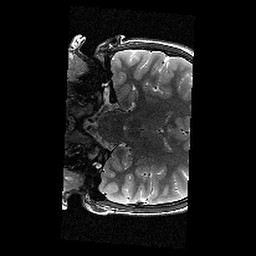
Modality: T2w
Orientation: coronal
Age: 12
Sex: female
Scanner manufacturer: siemens
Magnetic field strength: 3 T
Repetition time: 9.23 s
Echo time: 0.067 s